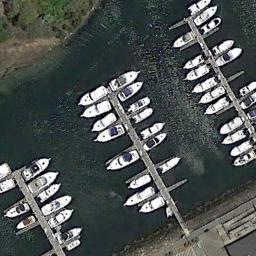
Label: harbor